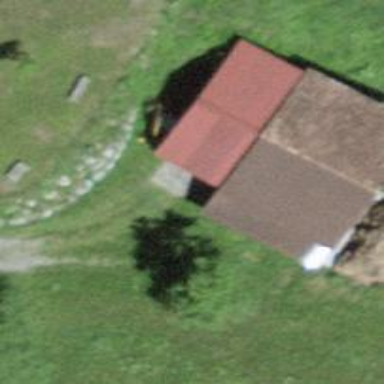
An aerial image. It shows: Rural barn.